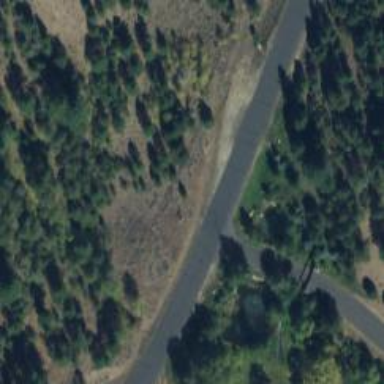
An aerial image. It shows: Tertiary road.